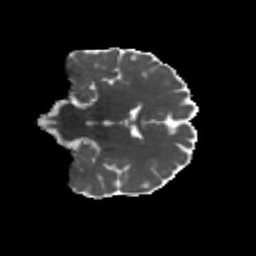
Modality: MD
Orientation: coronal
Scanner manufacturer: siemens
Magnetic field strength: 3 T
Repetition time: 4.16 s
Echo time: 0.0806 s